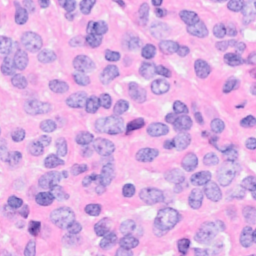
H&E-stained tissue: Breast